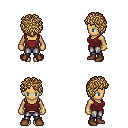
a pixel art fantasy rpg character, female body template, human, tanned skin, maroon pirate shirt, metal pants, blonde curly afro hairstyle, bracelets, brown shoes, four views (front, back, left, right), 2x2 character sprite sheet, small pixel art, hard edges, no anti-aliasing